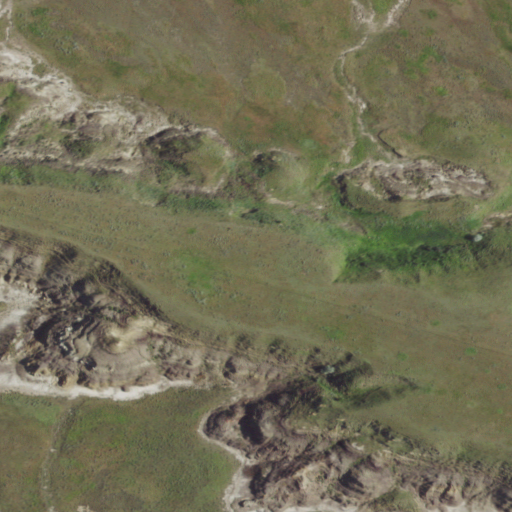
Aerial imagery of ridge(s) in North Dakota named Rattlesnake Buttes containing grassland and shrub